Question: I have the following data frame and plotting code:
'''
d <- structure(list(a = structure(c(1L, 2L, 3L, 4L, 1L, 2L, 3L, 4L,
1L, 2L, 3L, 4L, 1L, 2L, 3L, 4L), .Label = c("-20", "20-", "40-",
"50-"), class = "factor"), tci = structure(c(1L, 1L, 1L, 1L,
2L, 2L, 2L, 2L, 1L, 1L, 1L, 1L, 2L, 2L, 2L, 2L), .Label = c("A",
"B"), class = "factor"), Score = c(1, 2, 3, 4, 5,
6, 7, 8, 40.7, 51.9, 14.8, 3.7, 15, 75, 35, 20)), .Names = c("Foo",
"bar", "Score"), row.names = c(NA, -16L), class = "data.frame")
library(ggplot2)
p <-ggplot(d,aes(x=Foo,y=Score,fill=bar))+geom_bar(position="dodge",stat="identity")
'''
What I want to do is to add the p-value bracket on the columns, which looks like this:

But why this code failed:
'''
> p + geom_path(x=c(1,1,2,2),y=c(42,45,45,42))
Error: Incompatible lengths for set aesthetics: x, y
'''
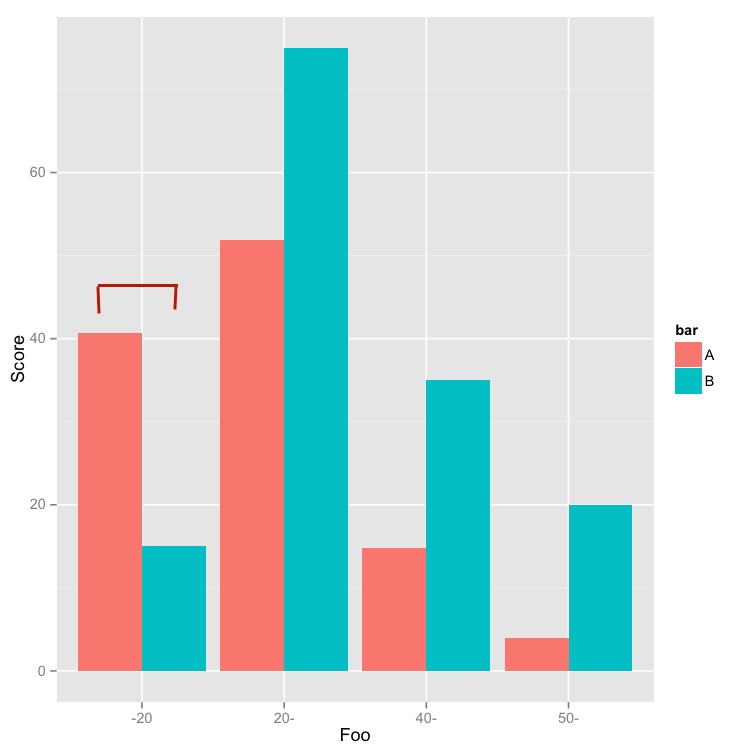
Answer: One solution is to put 'x' and 'y' in the dataframe
'''
p + geom_path(data=data.frame(x=c(0.75,0.75,1.25,1.25),y=c(42,45,45,42)),
aes(x,y),inherit.aes=FALSE)
'''
Another solution is to use 'annotate()' instead of 'geom_path()'.
'''
p + annotate(x=c(0.75,0.75,1.25,1.25),y=c(42,45,45,42),"path")
'''